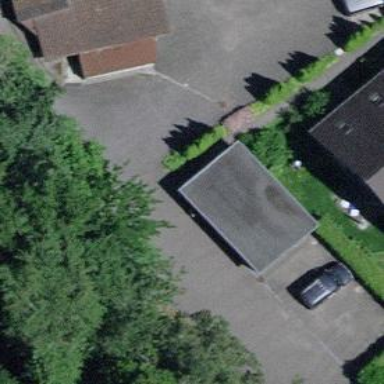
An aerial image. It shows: View of roof of building.